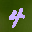
Label: 4